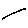
Label: line